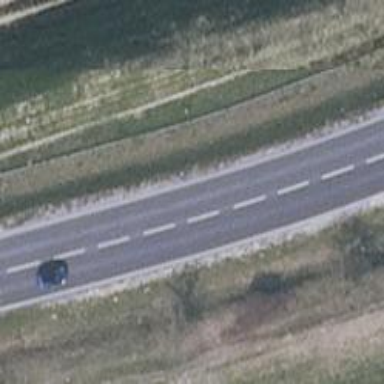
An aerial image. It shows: Primary road with asphalt surface.